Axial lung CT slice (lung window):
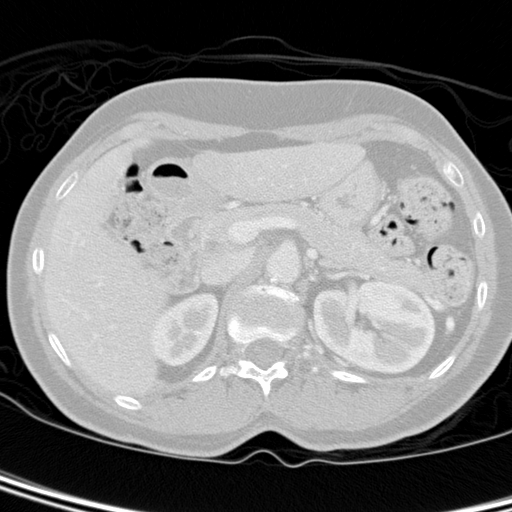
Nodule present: no